Question: I'm trying to make something like this in my ReactJS website:

I've tried to make it myself and got the working result, but in my opinion implementation is very complex and cumbersome. Below I've placed the code of my implementation.
JS:
'''
import React from "react"
import switchStyles from "./switch.module.scss"
class LinkSwitch extends React.Component {
constructor() {
super();
this.state = {
isHover: false,
email: false,
phone: false
};
}
handleHoverEmail = () => this.setState({ isHover: !this.state.isHover, email: !this.state.email })
handleHoverPhone = () => this.setState({ isHover: !this.state.isHover, phone: !this.state.phone })
render() {
return (
<div
className={'${switchStyles.hoverContainer} ${this.state.email ? switchStyles.activeEmail : ""}${this.state.phone ? switchStyles.activePhone : ""}'}
>
<a
className={switchStyles.ctaButton}
onMouseEnter={this.handleHoverEmail}
>
pochta&nbsp;
</a>
<a className={switchStyles.ctaButtonEmail__hover} onMouseLeave={this.handleHoverEmail}>info@adnosov.ru</a>
<a
className={switchStyles.ctaButton}
onMouseEnter={this.handleHoverPhone}
>
&nbsp;telefon
</a>
<a className={switchStyles.ctaButtonPhone__hover} onMouseLeave={this.handleHoverPhone}>+7 <PHONE></a>
</div>
)
}
}
export default LinkSwitch
'''
SCSS:
'''
.hover-container {
width: fit-content;
}
.hover-container > a:first-child:after {
content: '/';
background-size: contain;
background-repeat: no-repeat;
background-position: center;
display: inline-block;
margin: 0 0;
font-weight: 500;
}
.cta-button-email__hover {
display: block;
opacity: 0;
visibility: hidden;
position: absolute;
white-space: nowrap;
top: 0;
left: 0;
z-index: 1;
}
.cta-button-phone__hover {
display: block;
opacity: 0;
visibility: hidden;
position: absolute;
white-space: nowrap;
top: 0;
left: 0;
z-index: 1;
}
.active-email .cta-button-email__hover {
opacity: 1;
visibility: visible;
}
.active-phone .cta-button-phone__hover {
opacity: 1;
visibility: visible;
}
.active-email .cta-button {
opacity: 0;
}
.active-phone .cta-button {
opacity: 0;
}
'''
Using two states, specific classNames for phone number and email is bad code, I think. I will be glad of any help! Maybe someone can offer simpler and more optimal solutions.
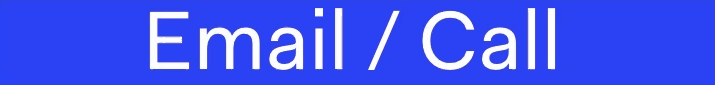
Answer: I have made what I think is a simpler code to implement your version of the gif.
CSS:
'''
h2 {
display: flex;
position: absolute;
top: 0;
left: 0;
background-color: white;
width: 100%;
height: 40px;
}
'''
JS:
'''
import React from 'react';
import './App.css';
class App extends React.Component {
constructor() {
super();
this.state = {
isHovered: false,
showing: 'Email'
};
}
setShowing = showing => {
this.setState({ isHovered: true, showing });
};
render() {
return (
<div onMouseLeave={() => this.setState({ ...this.state, isHovered: false })}>
{this.state.showing === 'Phone' ? <h2>+7 <PHONE></h2> : null}
{this.state.showing === 'Email' ? <h2>info@adnosov.ru</h2> : null}
{!this.state.isHovered ? (
<h2>
<span onMouseEnter={() => this.setShowing('Phone')}> Phone </span>
/
<span onMouseEnter={() => this.setShowing('Email')}> Email </span>
</h2>
) : null}
</div>
);
}
}
export default App;
'''
and Hope it will be helpful :)